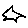
Label: star